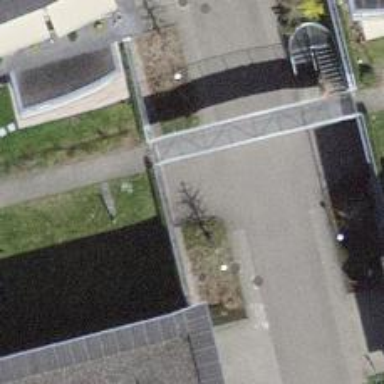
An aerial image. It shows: Metal-surfaced path bridge.